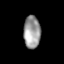
Tissue: skin
Cell type: Myeloid cells
Senescence score: 0.7898
Nuclear area (px): 536
Mean DAPI intensity: 155.735